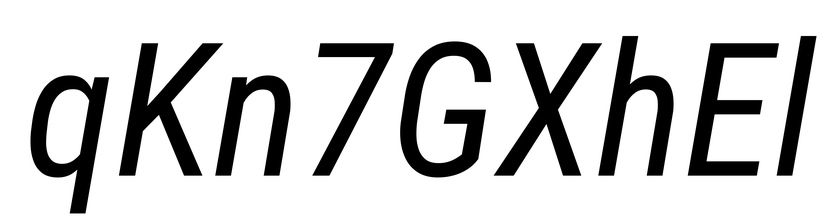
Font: Roboto-Italic_Condensed_Italic